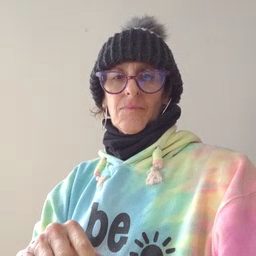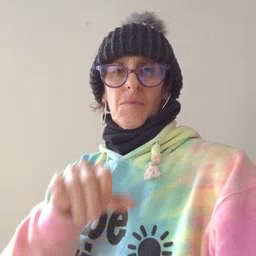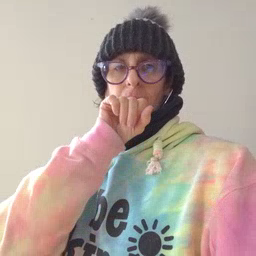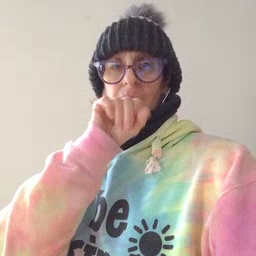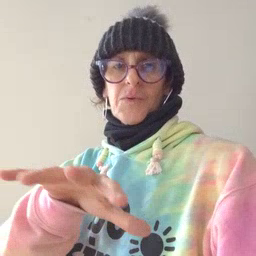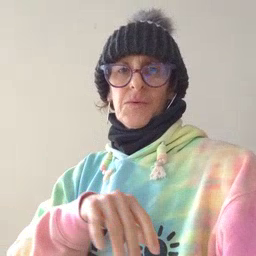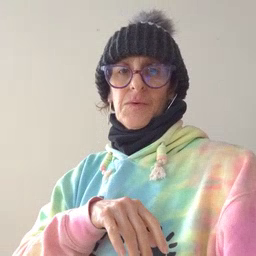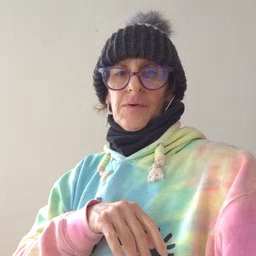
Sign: blow